Question: Could anybody hazard a guess as to how exactly the explanatory text was added to the blank state Today screen in the <URL> to-do list iPhone app? Is it a background image or a view that somehow sits in front of the 'UITableView'?
Thanks in advance.

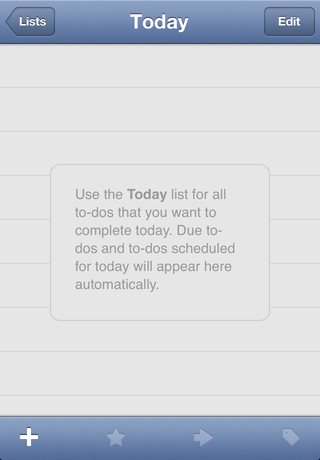
Answer: This looks like a view, maybe a UILabel added and hidden and only unhidden when the number of items to be displayed in the list are 0.